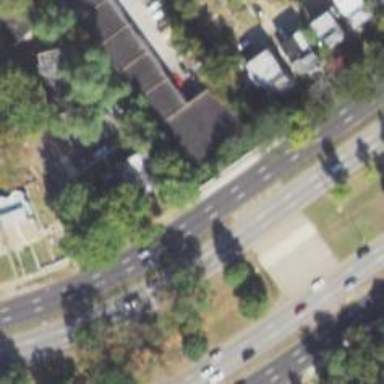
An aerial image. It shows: Footway on bridge.